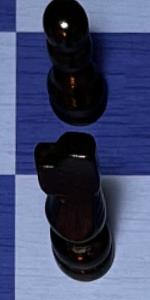
Label: Knight_Black